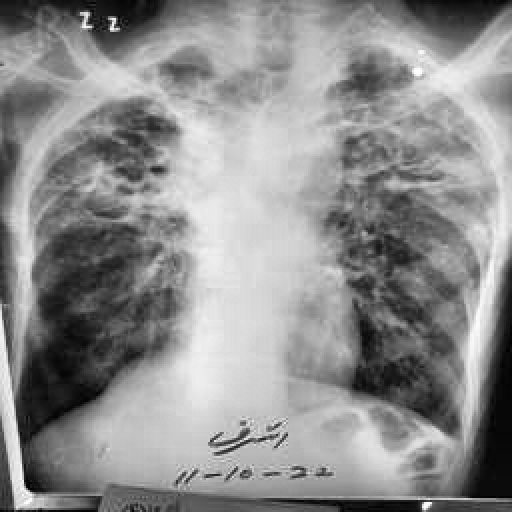
Finding: TUBERCULOSIS